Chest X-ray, AP view. Patient: 53 years old, sex F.
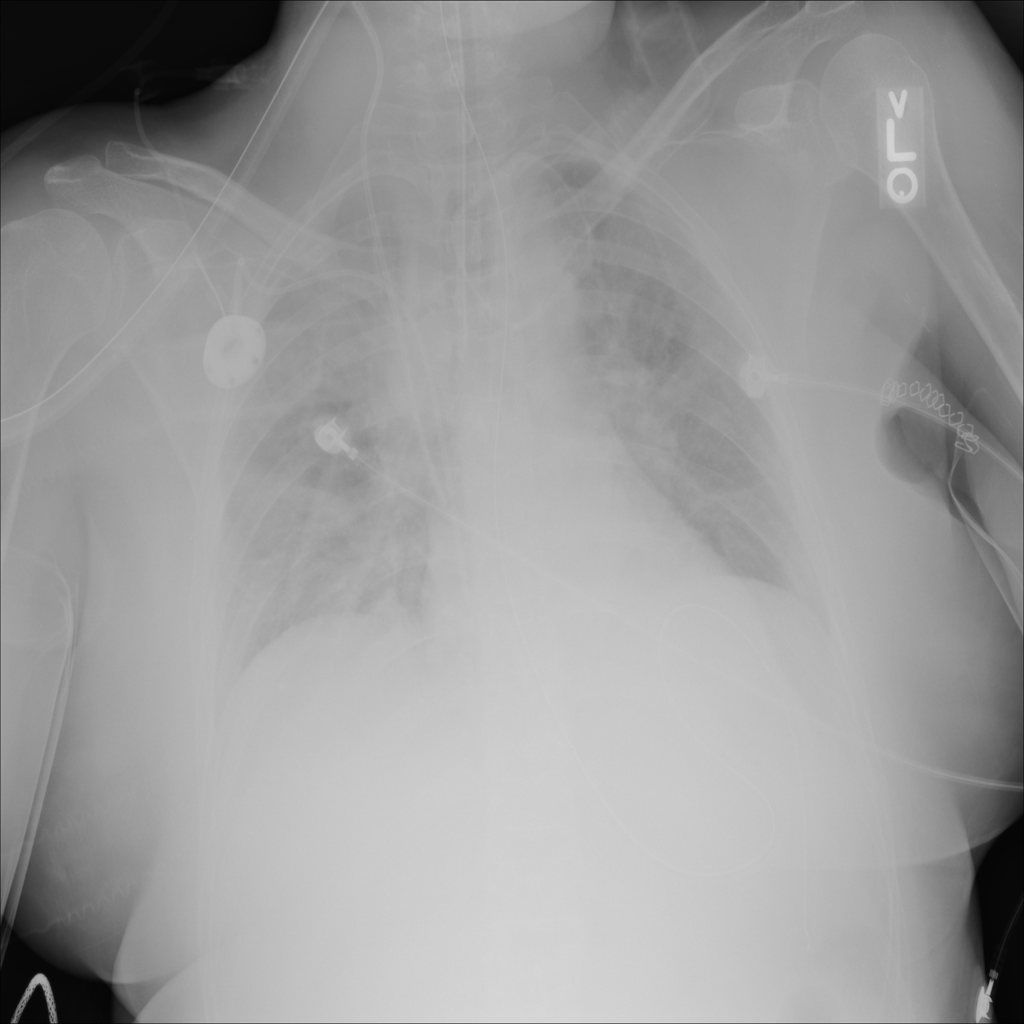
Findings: No Finding